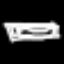
Label: bed